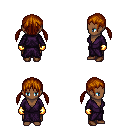
a pixel art fantasy rpg character, female body template, human, dark skin, purple robe, robe skirt, brunette twin-tailed hairstyle, gold gloves, brown shoes, four views (front, back, left, right), 2x2 character sprite sheet, small pixel art, hard edges, no anti-aliasing